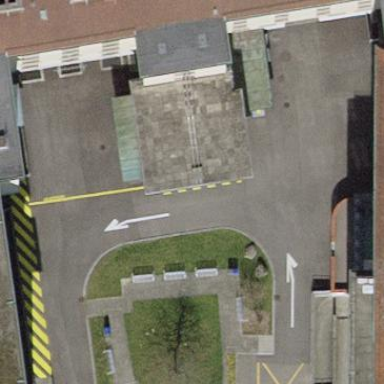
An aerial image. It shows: Building with hipped roof design.